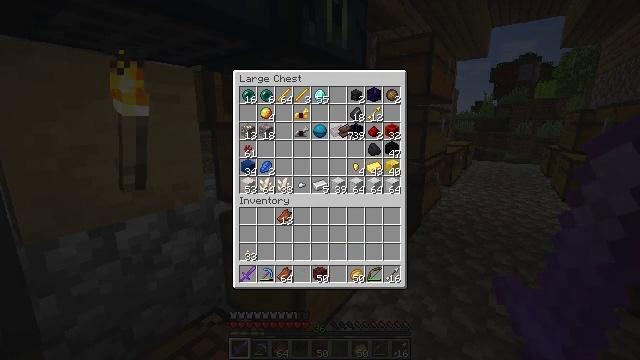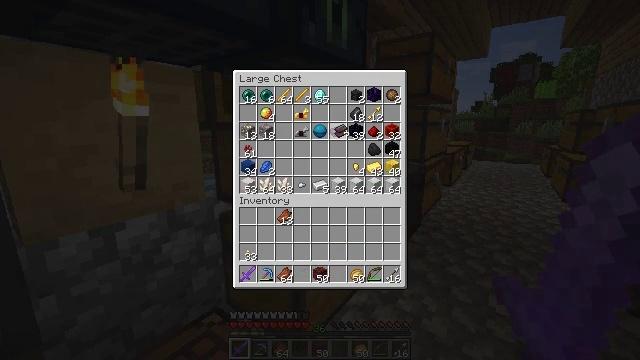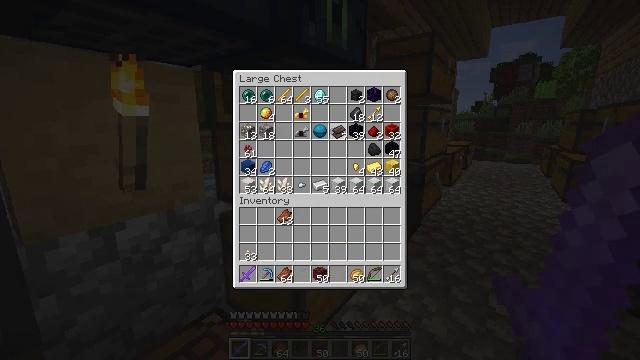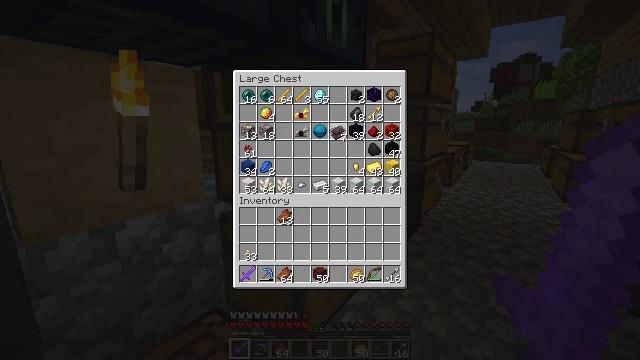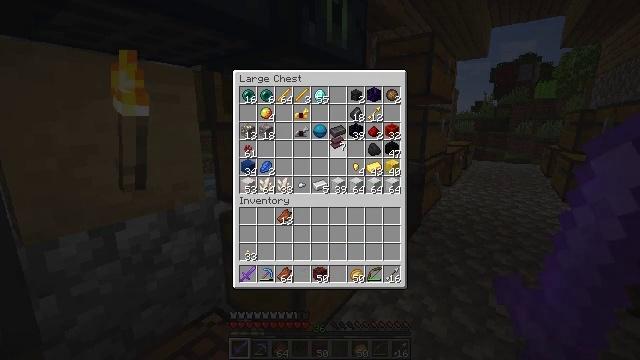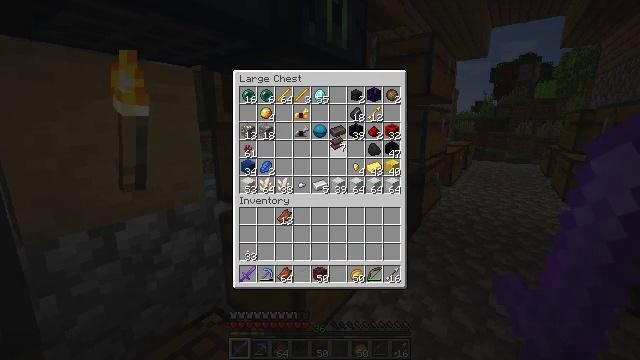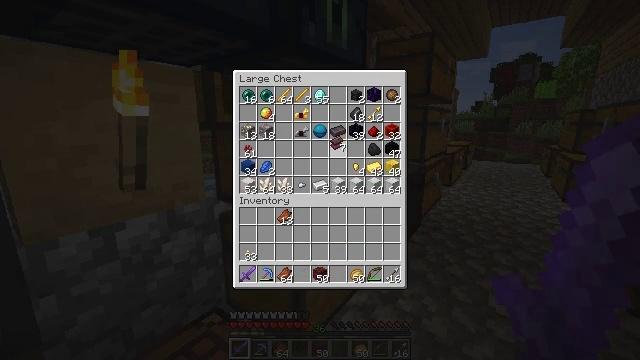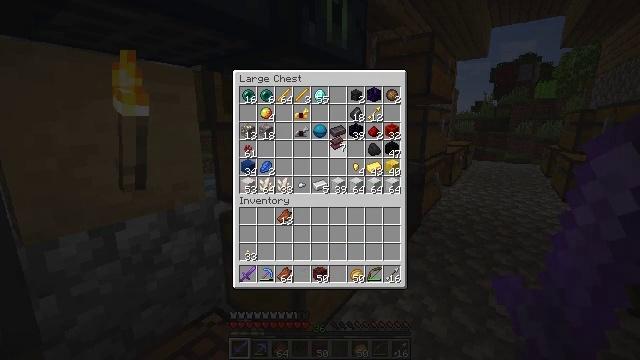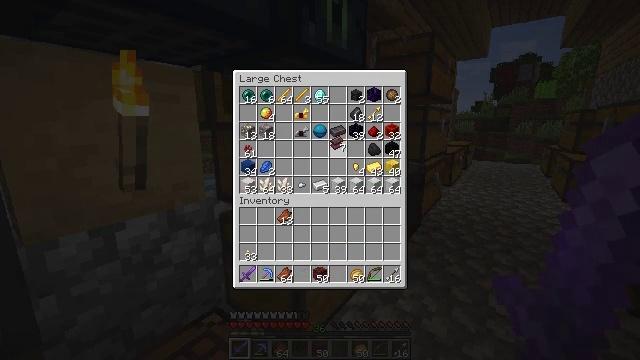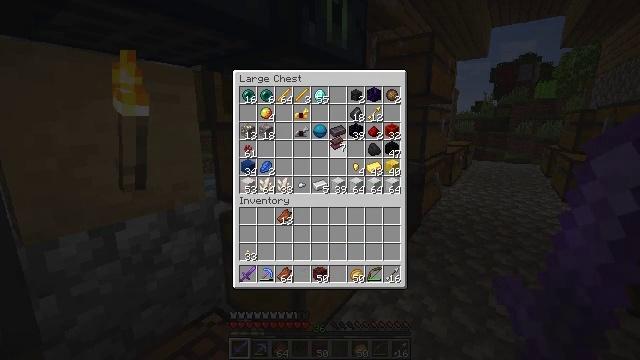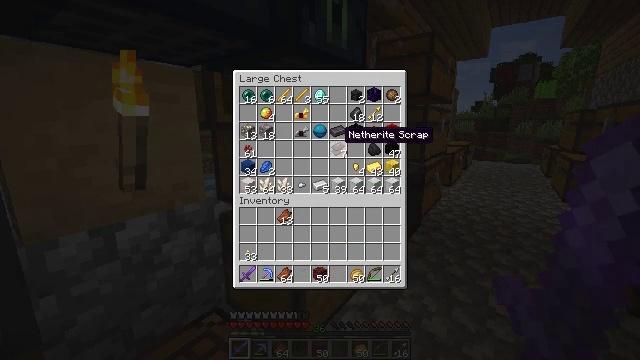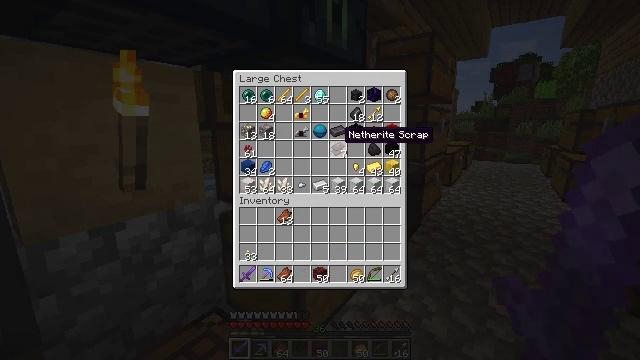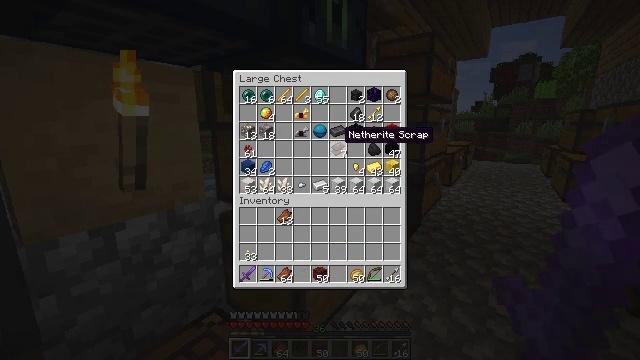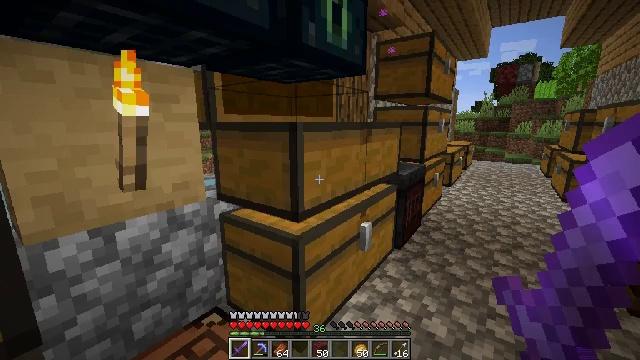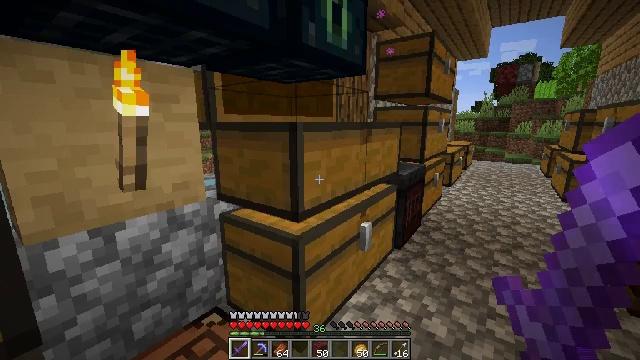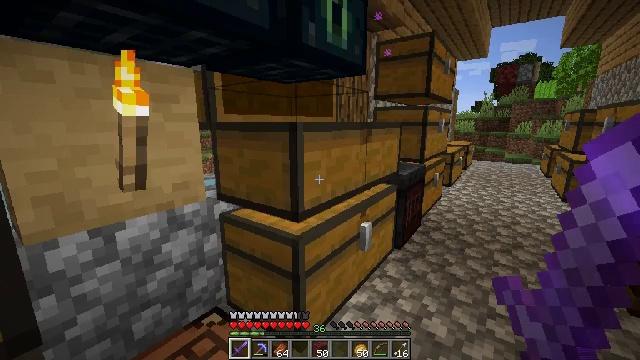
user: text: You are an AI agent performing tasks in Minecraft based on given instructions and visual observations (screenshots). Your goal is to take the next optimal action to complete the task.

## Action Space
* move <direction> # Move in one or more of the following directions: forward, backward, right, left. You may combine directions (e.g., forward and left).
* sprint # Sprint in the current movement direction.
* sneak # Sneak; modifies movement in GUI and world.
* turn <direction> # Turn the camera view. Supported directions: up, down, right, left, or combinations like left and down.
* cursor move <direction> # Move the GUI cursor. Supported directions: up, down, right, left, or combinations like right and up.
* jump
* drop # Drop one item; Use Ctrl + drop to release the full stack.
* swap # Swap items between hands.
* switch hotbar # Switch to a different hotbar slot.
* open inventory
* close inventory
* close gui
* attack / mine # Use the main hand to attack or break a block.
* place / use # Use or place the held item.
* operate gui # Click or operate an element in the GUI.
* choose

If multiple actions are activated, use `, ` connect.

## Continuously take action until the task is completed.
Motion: motion action
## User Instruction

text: Use a smithing table to upgrade a diamond helmet to a netherite helmet.
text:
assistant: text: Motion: no_op
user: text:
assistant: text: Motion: no_op
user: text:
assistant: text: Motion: no_op
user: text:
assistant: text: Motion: cursor move down
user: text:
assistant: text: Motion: no_op
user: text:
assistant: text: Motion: no_op
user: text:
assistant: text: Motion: operate gui
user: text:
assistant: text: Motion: operate gui
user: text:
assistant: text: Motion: operate gui
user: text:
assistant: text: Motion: no_op
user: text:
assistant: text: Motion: no_op
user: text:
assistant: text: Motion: no_op
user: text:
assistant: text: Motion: no_op
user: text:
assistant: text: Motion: close gui
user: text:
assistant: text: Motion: open inventory
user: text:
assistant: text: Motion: no_op
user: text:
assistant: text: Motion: no_op
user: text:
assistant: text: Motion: move back
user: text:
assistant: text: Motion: move back
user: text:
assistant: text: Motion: move back
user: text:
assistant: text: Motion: move back
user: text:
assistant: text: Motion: no_op
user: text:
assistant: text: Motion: turn left
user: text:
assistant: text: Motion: no_op
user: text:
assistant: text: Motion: turn up
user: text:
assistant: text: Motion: turn left and up
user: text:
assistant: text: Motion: turn left and up
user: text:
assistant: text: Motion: turn left and up
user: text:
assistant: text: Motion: turn left and up
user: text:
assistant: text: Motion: turn left